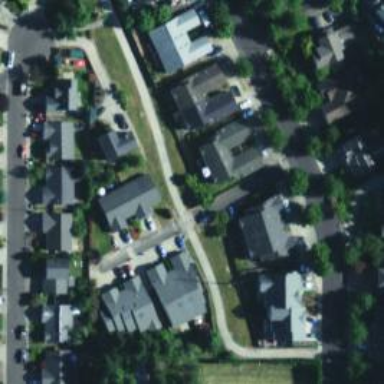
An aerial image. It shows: Driveway.